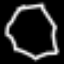
Label: octagon